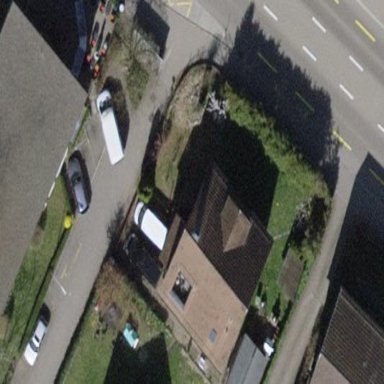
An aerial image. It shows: Apartment building with pitched roof.